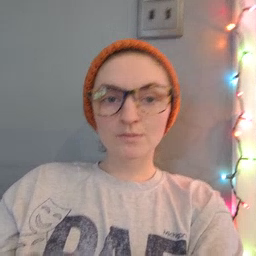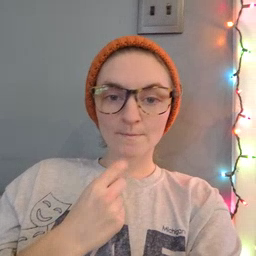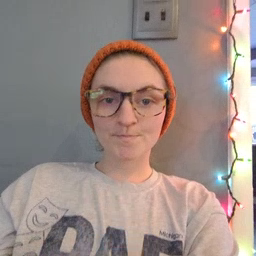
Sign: red